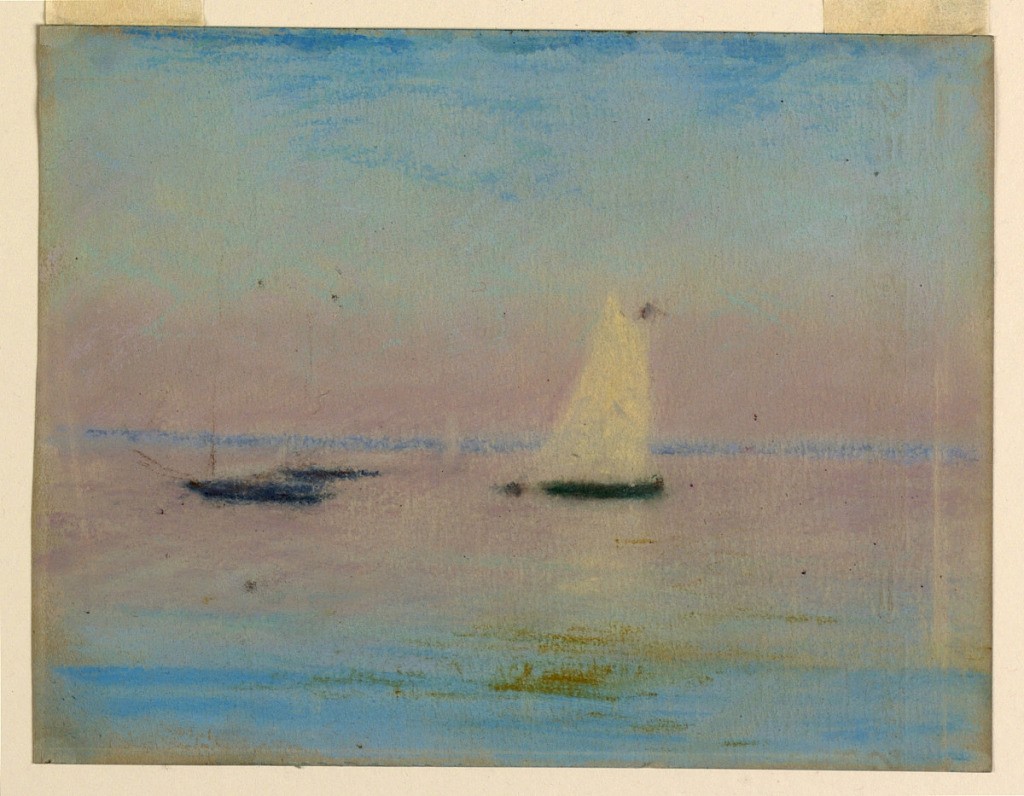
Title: Seascape
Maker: Walter Clark, American, 1848–1917
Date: ca. 1885
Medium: Pastel on grey paper
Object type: pastel
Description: Distant view of a shore across water with three moored boats. Sunset. High clear sky.